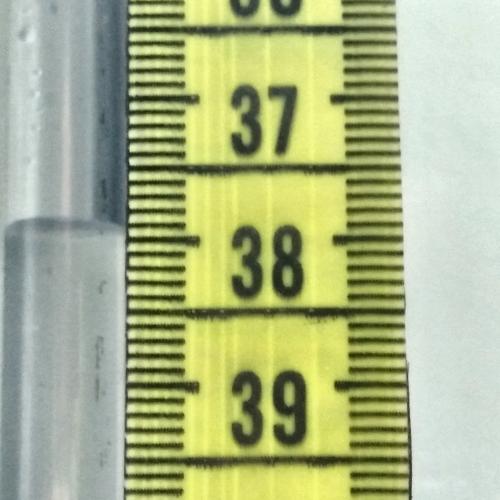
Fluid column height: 37.9 cm